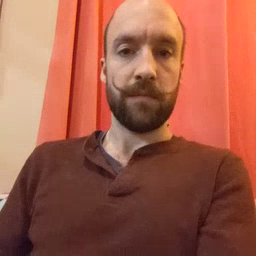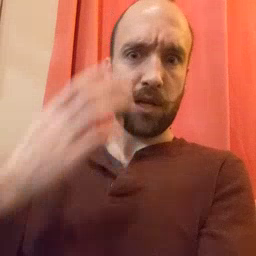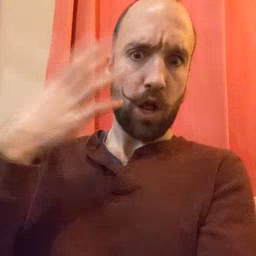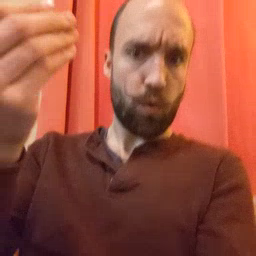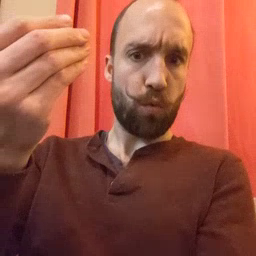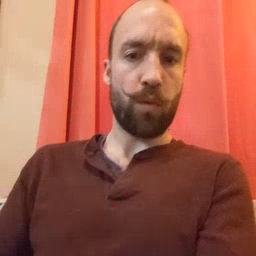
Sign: go